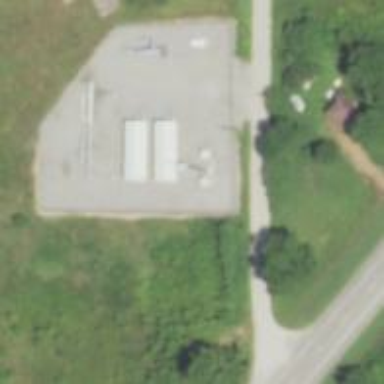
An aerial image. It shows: Fenced substation used for measurement purposes.